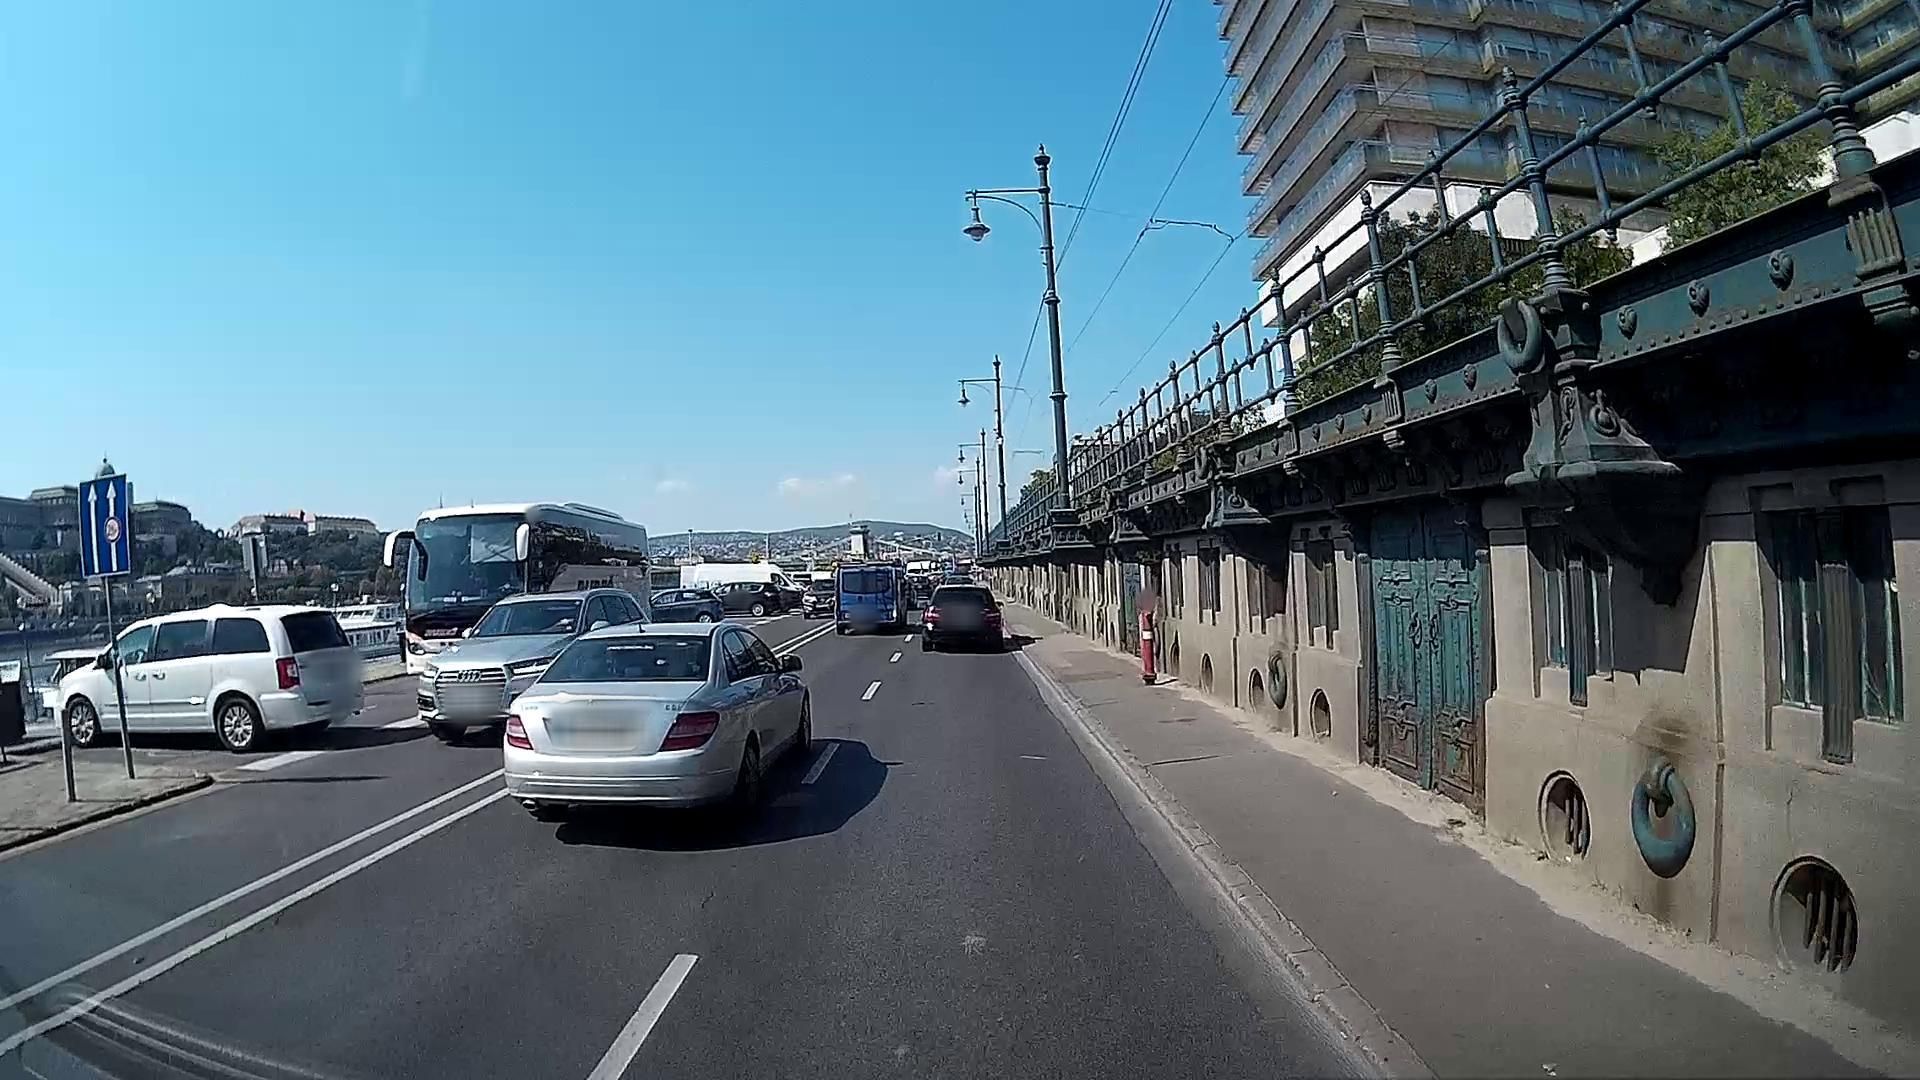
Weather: clear
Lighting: day
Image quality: good
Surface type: driving surface
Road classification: secondary
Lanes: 3
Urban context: urban centre
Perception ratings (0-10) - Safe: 4.66, Lively: 7.35, Beautiful: 1.74, Boring: 2.9, Depressing: 3.67, Wealthy: 6.94